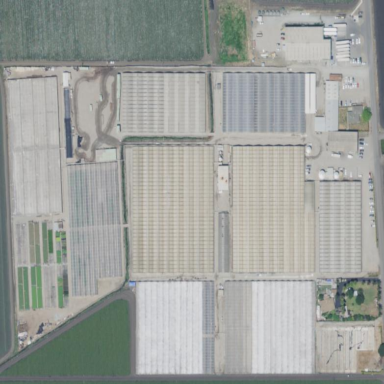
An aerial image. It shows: Unique farmland designated for greenhouse horticulture.